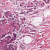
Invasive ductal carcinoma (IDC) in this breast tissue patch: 0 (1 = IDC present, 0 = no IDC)